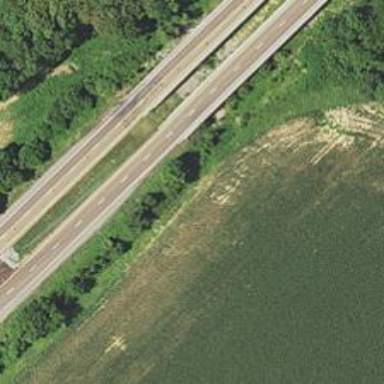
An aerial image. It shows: Asphalt dual carriageway at the trunk highway level.